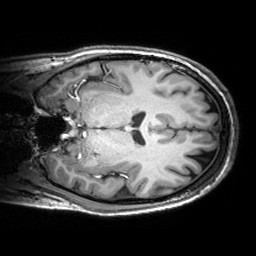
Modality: T1w
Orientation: coronal
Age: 27
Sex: female
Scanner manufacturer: siemens
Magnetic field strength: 3 T
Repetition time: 2.53 s
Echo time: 0.00299 s